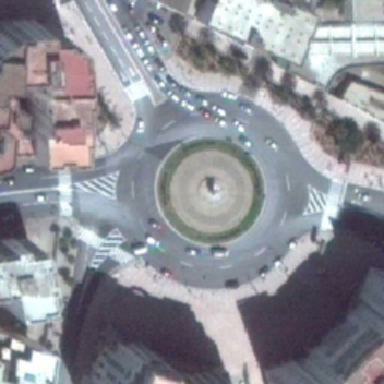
A grey square with a circular belt and many cars in a plant .